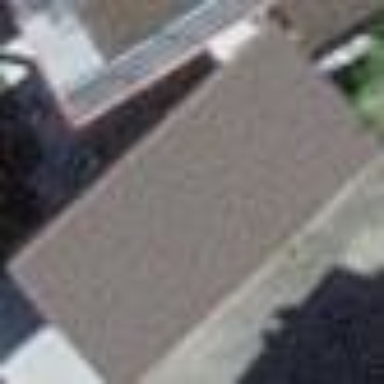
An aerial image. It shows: View of roof of building.